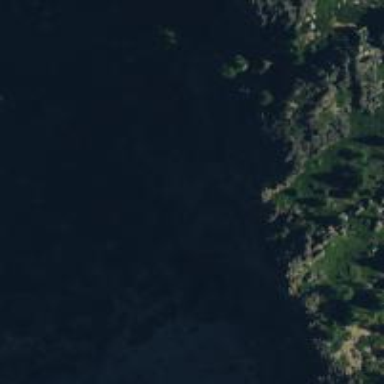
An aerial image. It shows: Crag for climbing.